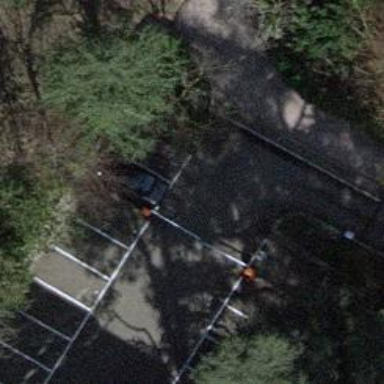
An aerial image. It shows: Lift gate barrier.